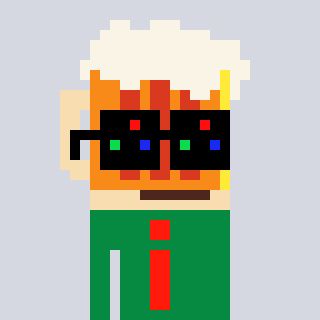
a pixel art character with square black sunglasses, a beer-shaped head and a green-colored body on a cool background